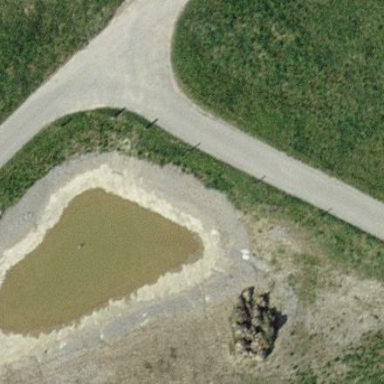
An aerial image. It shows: Pond with natural water.